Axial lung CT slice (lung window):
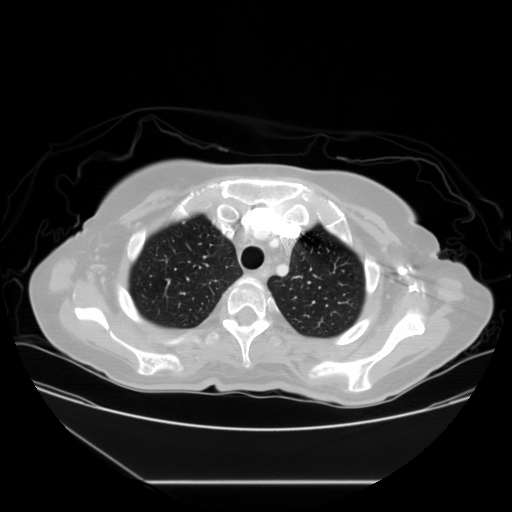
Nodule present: no